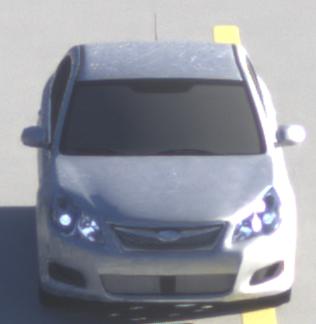
Make: Subaru
Model: Legacy 2.0R
Detailed model: Legacy (IV) Limousine
Model produced from: 2007/09
Model produced until: 2008/10
Doors: 4
Color: white
Road condition: dry road
Daytime: sunrise or sunset
Contrast: medium contrast